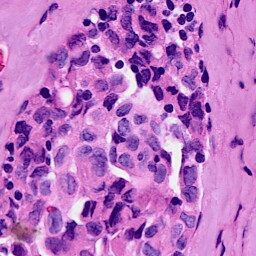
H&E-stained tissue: Breast